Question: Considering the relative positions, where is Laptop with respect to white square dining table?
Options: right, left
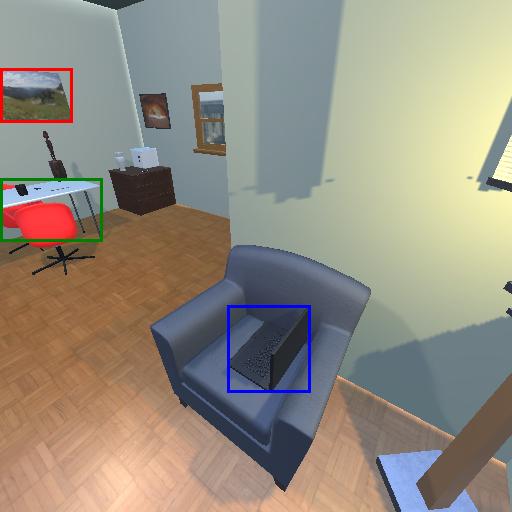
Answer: right